Interaction volume radius: 10 \u00c5
Interaction volume height: 20 \u00c5
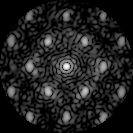
Disorder parameter: 0.3785